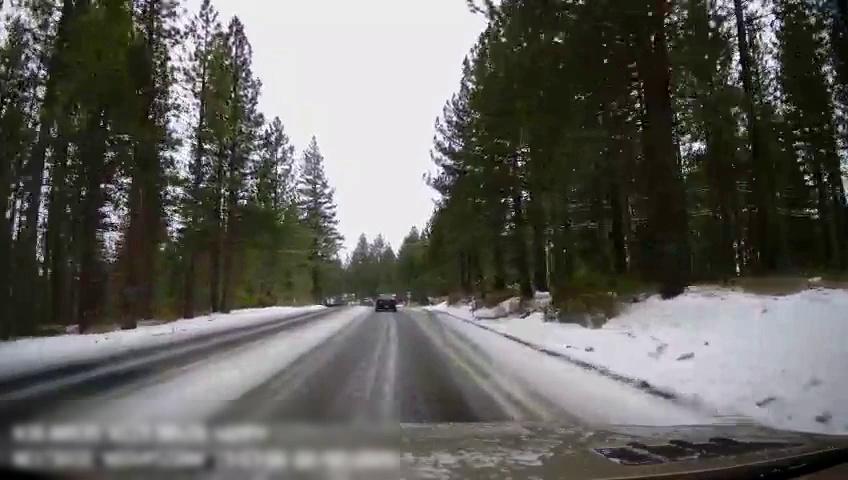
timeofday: Day
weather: Snowy
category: Drivable Space
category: Vehicles | Car
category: Vehicles | Car